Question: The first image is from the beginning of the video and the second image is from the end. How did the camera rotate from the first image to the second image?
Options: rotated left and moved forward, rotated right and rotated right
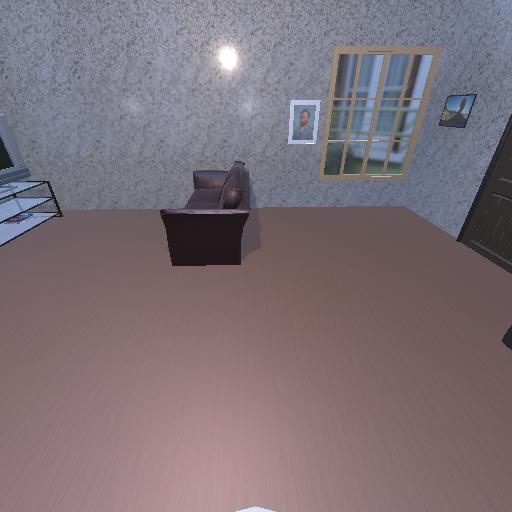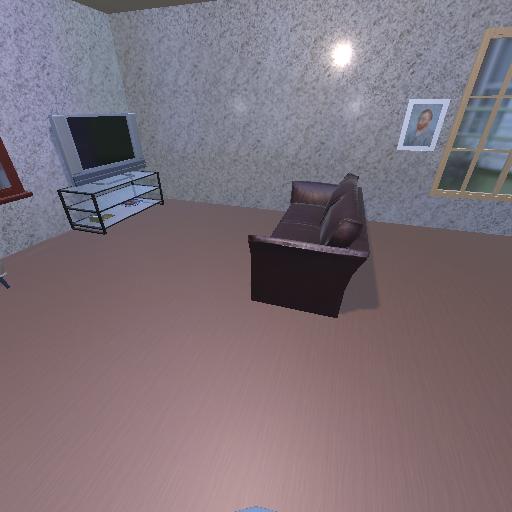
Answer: rotated left and moved forward